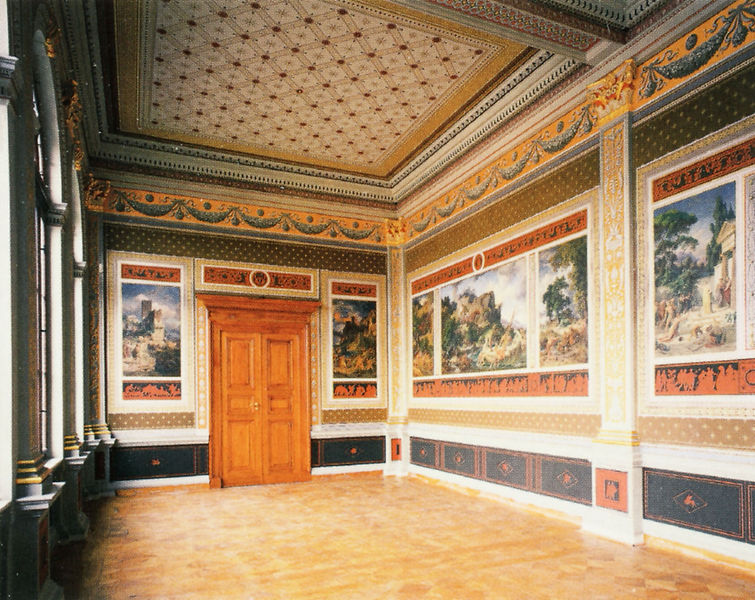
Titel: Gemäldezyklus zur Odyssee und Telemachie
Standort: Weimar, Neues Museum Weimar (Großherzogliches Museum), Prellergalerie (EU - D - Thüringen)
Schlagwörter: blau, gemälde, weiß, gelb, landschaft, braun, bunt, fenster, hell, holz, licht, raum, schwarz, säule, säulen, tür, zimmer, rot, schloss, ornament, wand, architektur, bild, innenraum, natur, sonne, boden, gold, interieur, decke, girlande, bilder, fußboden, parkett, dekoration, tapete, wandmalerei, stuck, tor, foto, fotografie, wände, antike, vergoldet, kapitell, chinesisch, fries, wandbilder, residenz, vertäfelung, holztür, bündnis, landschaften, freimaurer, bünde, ndecke, bunde